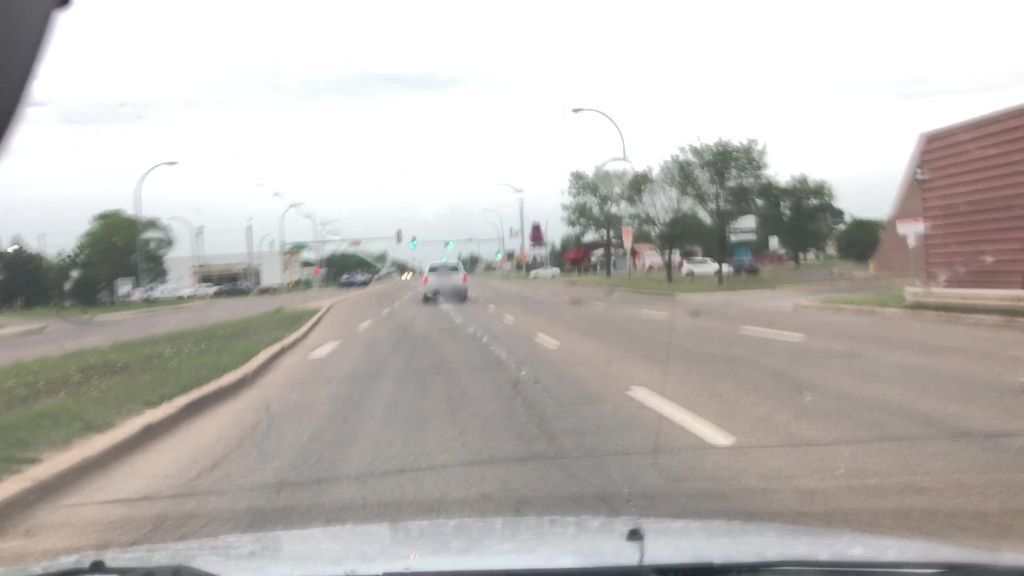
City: edmonton